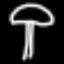
Label: mushroom